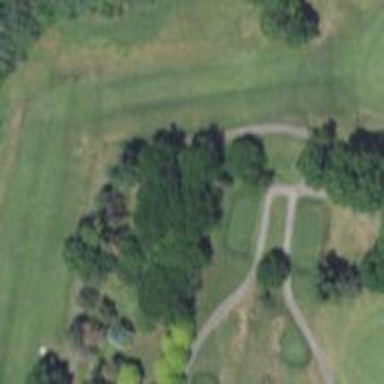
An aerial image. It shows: Golf fairway in the image.